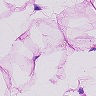
Metastatic tissue present: no